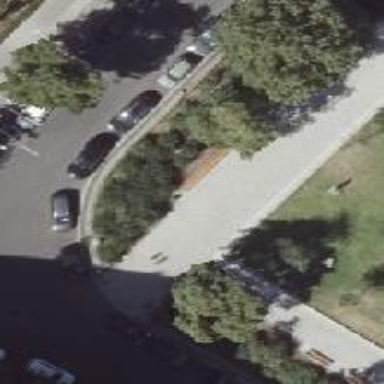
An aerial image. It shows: Flowerbed that is used for landscaping or gardening purposes.